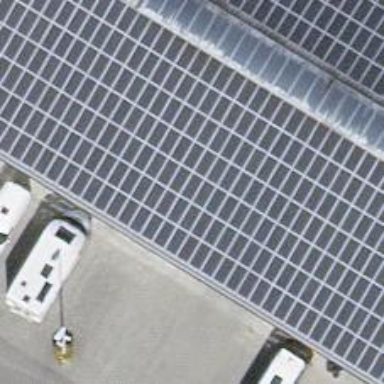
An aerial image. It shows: Solar power generator utilizing photovoltaic technology with solar photovoltaic panels.